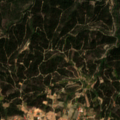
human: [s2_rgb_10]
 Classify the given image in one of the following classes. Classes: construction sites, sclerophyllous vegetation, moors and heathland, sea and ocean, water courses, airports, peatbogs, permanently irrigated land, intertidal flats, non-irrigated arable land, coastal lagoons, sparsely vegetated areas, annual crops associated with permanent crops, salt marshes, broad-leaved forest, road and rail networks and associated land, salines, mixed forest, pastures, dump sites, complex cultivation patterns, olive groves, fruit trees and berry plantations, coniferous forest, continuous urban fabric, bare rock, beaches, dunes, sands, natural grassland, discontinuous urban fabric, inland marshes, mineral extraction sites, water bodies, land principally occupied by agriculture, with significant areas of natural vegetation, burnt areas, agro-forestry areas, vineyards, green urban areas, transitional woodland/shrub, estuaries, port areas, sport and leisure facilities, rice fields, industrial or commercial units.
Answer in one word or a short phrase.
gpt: olive groves, land principally occupied by agriculture, with significant areas of natural vegetation, coniferous forest